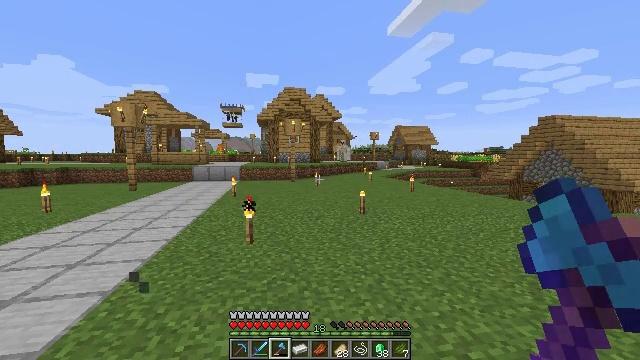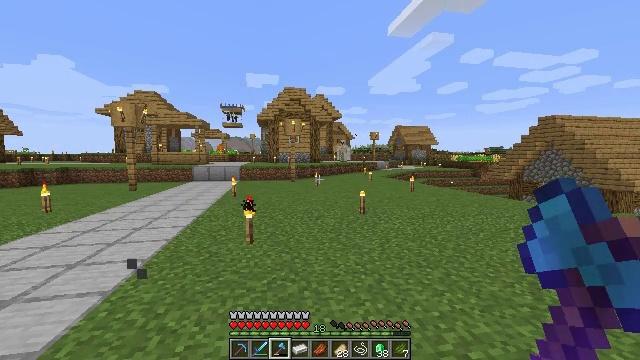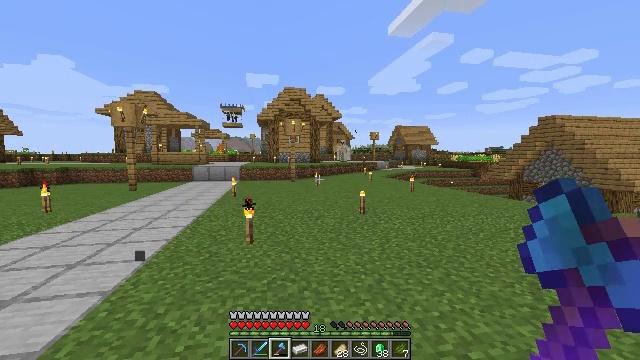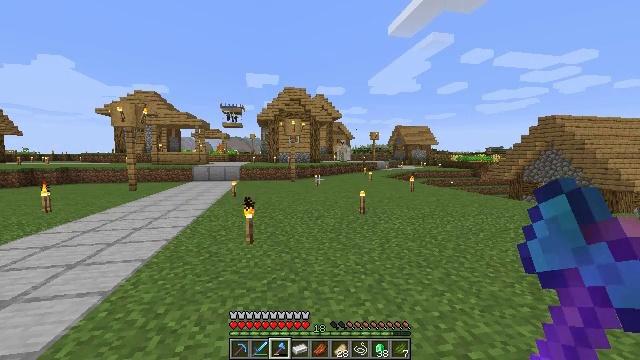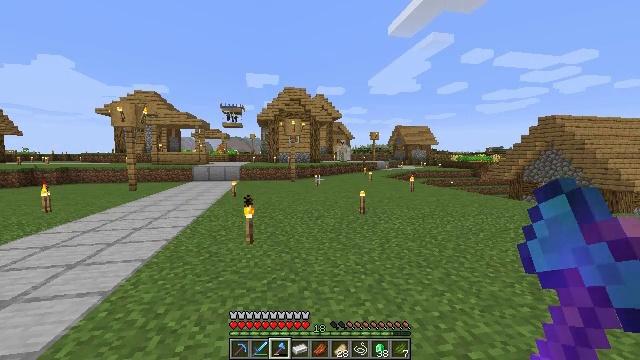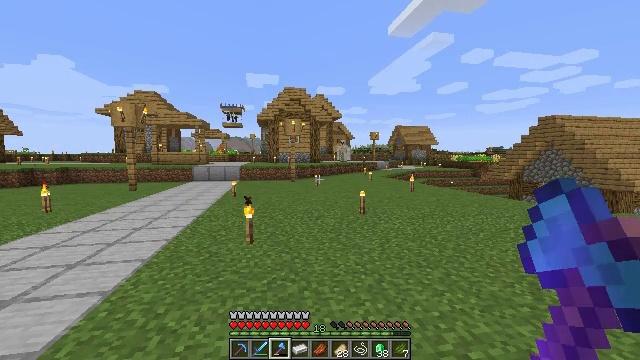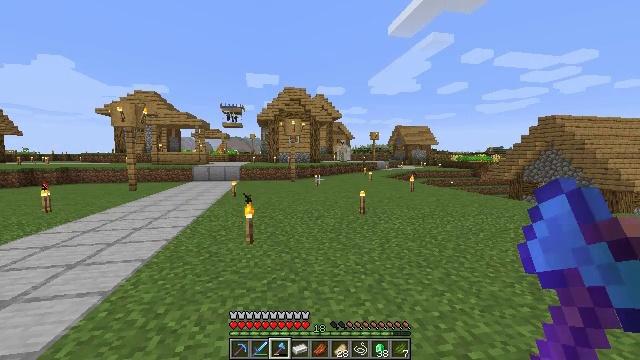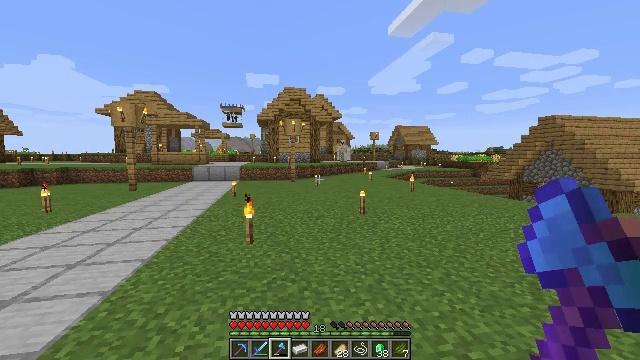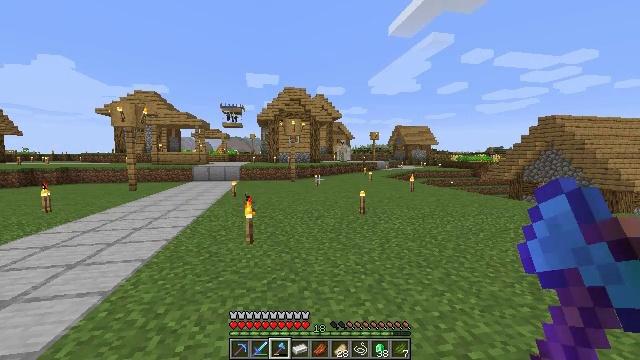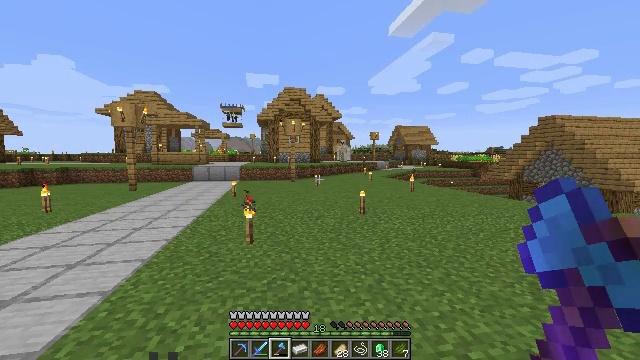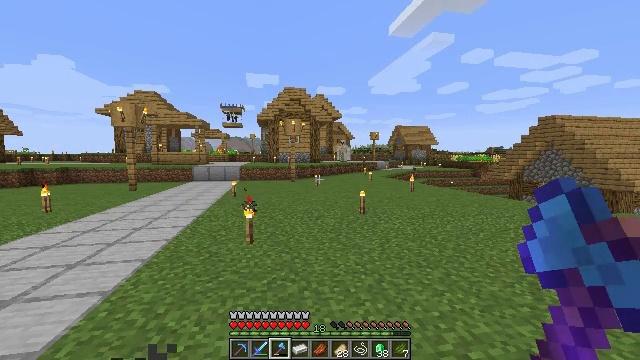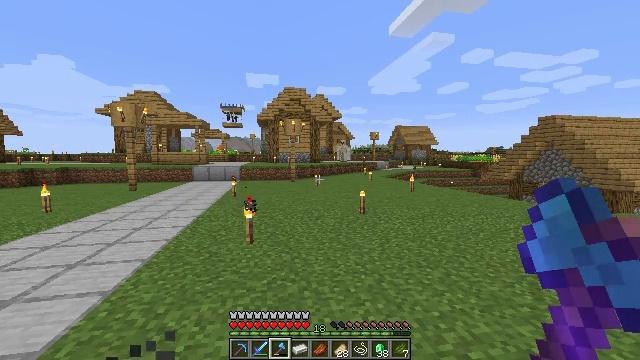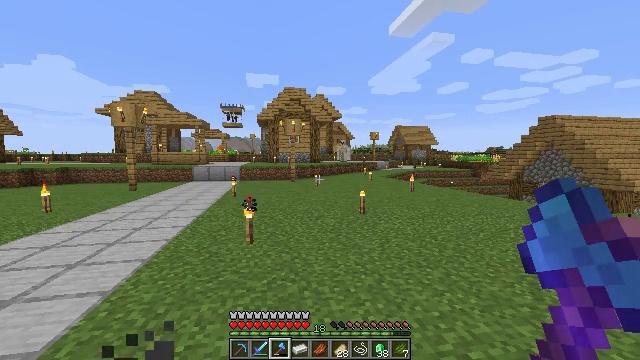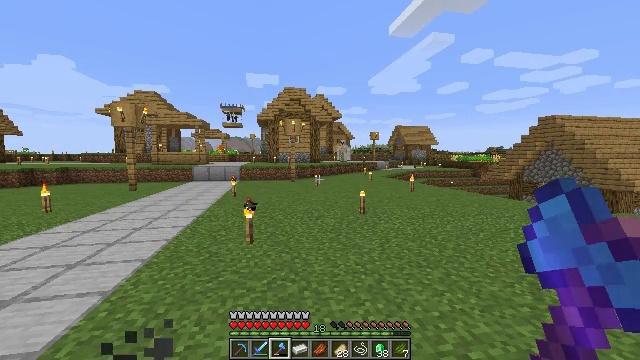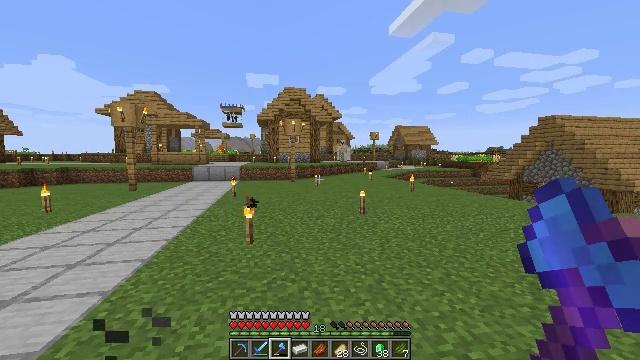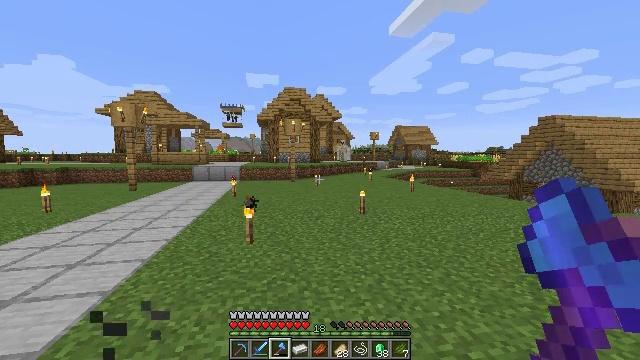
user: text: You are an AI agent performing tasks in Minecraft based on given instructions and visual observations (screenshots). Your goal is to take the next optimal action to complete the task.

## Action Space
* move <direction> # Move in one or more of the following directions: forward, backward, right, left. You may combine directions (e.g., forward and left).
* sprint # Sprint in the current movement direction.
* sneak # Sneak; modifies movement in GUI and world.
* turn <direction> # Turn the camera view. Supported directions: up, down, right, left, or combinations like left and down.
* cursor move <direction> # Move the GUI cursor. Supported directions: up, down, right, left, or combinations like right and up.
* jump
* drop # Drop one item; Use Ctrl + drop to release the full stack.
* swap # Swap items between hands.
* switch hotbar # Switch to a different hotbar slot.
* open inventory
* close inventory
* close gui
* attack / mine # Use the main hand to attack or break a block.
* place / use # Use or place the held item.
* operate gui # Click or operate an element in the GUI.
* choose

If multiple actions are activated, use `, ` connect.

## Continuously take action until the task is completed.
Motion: motion action
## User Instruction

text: Smelt a cactus to craft green dye.
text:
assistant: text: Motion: no_op
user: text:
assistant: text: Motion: no_op
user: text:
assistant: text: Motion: no_op
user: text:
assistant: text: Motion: no_op
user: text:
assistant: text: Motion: no_op
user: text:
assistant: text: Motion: no_op
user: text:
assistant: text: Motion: no_op
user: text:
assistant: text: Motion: no_op
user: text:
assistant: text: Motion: no_op
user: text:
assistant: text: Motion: no_op
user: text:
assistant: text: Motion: no_op
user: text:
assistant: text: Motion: no_op
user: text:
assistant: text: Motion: no_op
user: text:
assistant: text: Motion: no_op
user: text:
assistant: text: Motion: no_op
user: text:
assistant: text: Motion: no_op
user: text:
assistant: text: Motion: no_op
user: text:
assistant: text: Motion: no_op
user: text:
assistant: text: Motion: no_op
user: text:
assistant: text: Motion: no_op
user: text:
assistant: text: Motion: no_op
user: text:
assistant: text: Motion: no_op
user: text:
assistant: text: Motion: no_op
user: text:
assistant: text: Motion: no_op
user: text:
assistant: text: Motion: no_op
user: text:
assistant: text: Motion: no_op
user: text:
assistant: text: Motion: no_op
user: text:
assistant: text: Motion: no_op
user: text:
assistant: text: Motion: no_op
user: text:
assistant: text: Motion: no_op